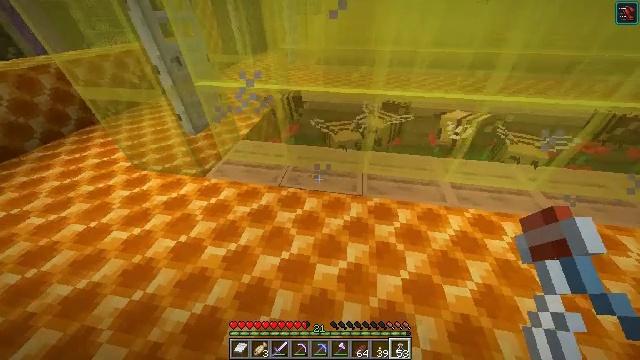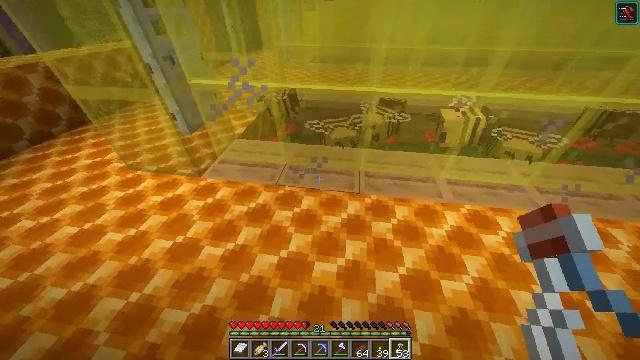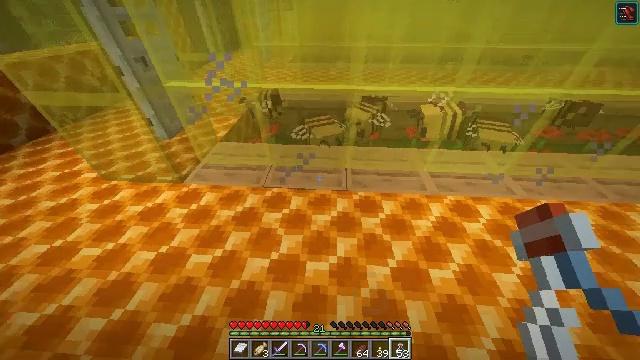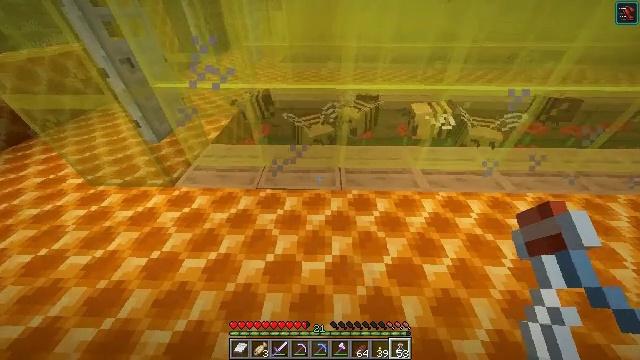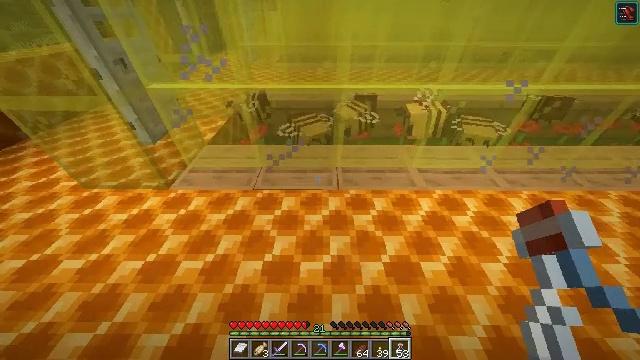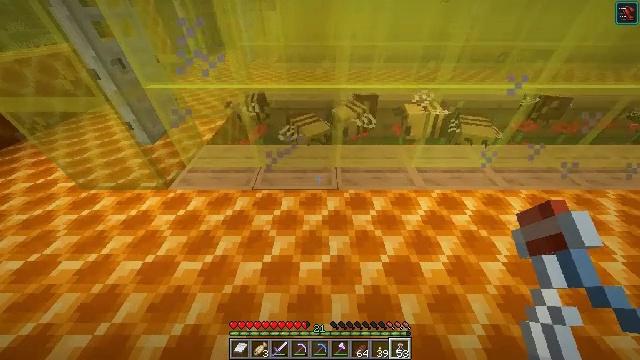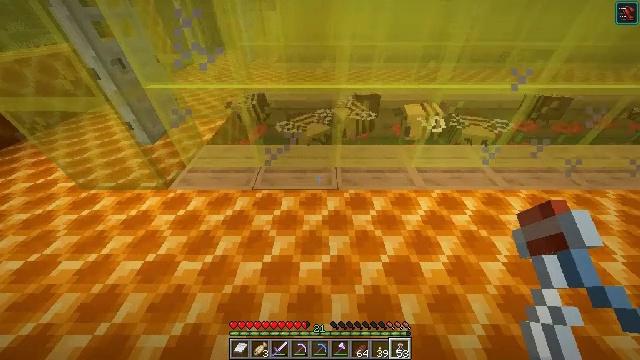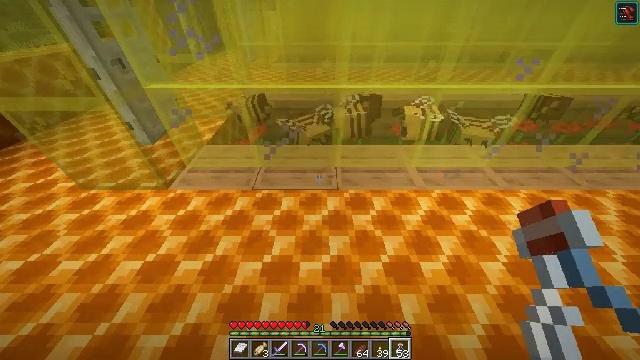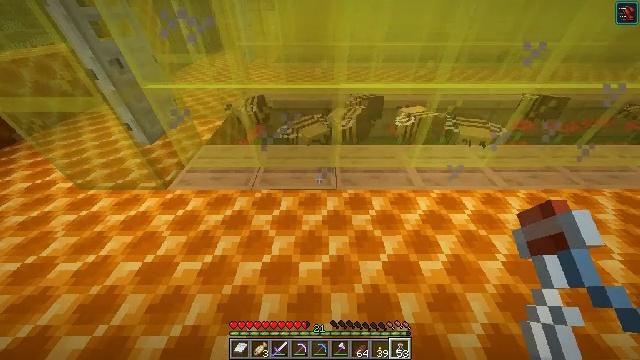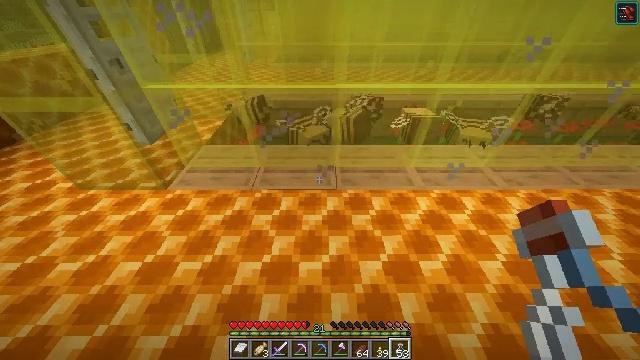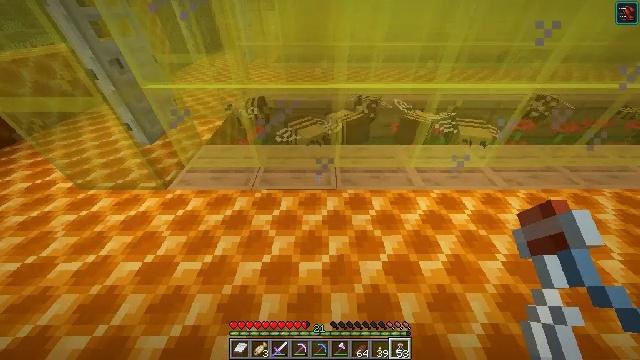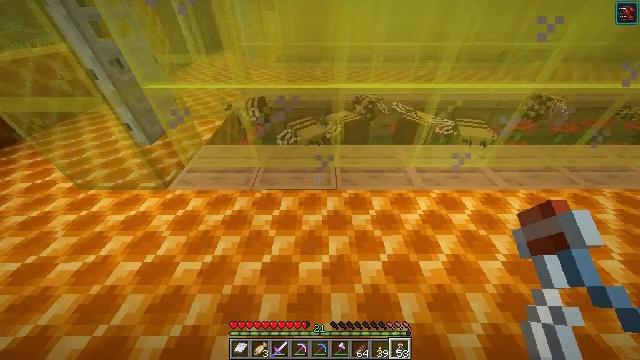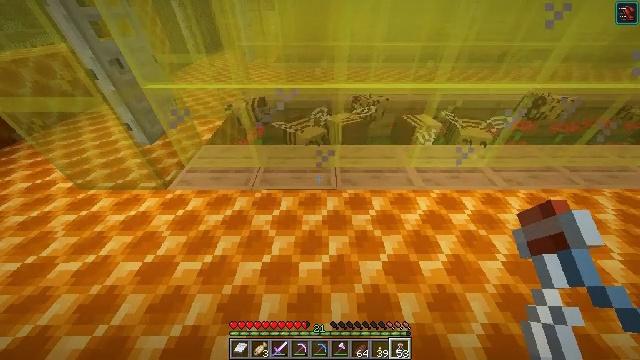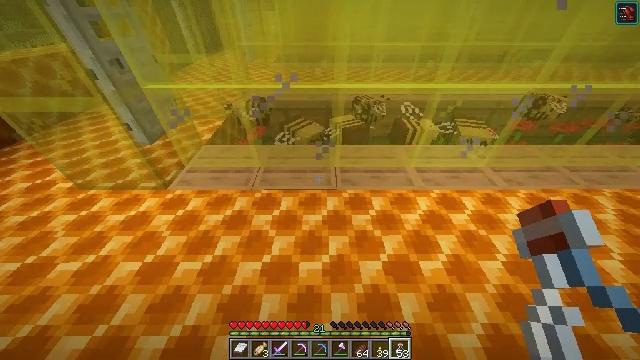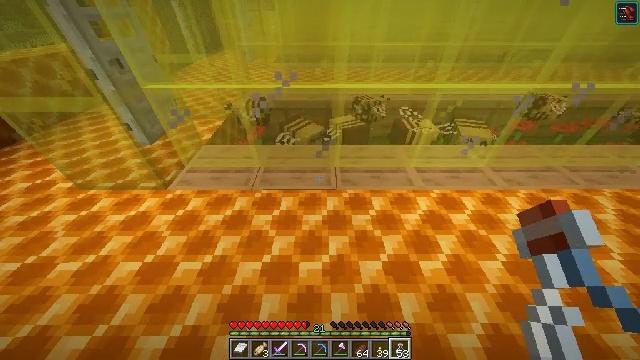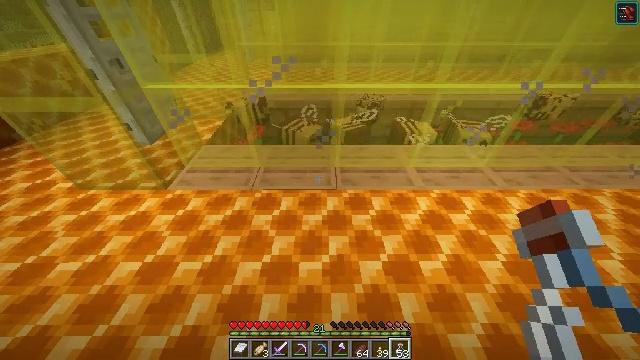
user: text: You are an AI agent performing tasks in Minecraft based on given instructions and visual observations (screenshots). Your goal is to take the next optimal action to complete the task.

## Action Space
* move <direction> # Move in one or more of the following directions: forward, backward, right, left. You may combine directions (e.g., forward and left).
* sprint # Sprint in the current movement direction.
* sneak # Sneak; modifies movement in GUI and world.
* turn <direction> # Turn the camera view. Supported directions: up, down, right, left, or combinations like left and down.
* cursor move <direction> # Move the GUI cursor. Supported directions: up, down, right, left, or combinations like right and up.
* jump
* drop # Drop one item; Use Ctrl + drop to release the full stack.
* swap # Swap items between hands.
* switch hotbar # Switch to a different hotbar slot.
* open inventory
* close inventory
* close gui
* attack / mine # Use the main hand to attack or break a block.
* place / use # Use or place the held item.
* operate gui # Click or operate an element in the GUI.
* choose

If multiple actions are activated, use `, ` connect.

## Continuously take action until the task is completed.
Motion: motion action
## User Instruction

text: Gather honey bottles to craft a honey block.
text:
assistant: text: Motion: turn right
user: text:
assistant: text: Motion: turn right
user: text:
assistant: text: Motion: turn right
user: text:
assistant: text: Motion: turn right
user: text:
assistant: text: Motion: no_op
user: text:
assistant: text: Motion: no_op
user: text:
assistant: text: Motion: no_op
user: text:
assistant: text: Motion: no_op
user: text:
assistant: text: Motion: no_op
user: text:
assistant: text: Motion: no_op
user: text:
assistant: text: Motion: no_op
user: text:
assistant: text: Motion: no_op
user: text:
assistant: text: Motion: no_op
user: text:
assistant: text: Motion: no_op
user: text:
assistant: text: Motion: no_op
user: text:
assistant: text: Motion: no_op
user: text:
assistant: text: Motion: no_op
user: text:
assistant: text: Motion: no_op
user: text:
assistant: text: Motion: turn left
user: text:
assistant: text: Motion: no_op
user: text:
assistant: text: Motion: no_op
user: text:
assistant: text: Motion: no_op
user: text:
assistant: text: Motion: no_op
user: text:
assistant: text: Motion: turn right
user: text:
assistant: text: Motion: turn right
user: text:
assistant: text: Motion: no_op
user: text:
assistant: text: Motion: no_op
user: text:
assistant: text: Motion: no_op
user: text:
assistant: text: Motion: no_op
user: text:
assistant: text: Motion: no_op